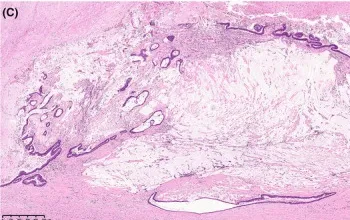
Histopathology of villous adenoma of the renal pelvis and pyeloureteral junction revealing typical villous structures. Mucinous adenocarcinoma with abundant mucin (C; H&E, x40).
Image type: pathology (h&e)